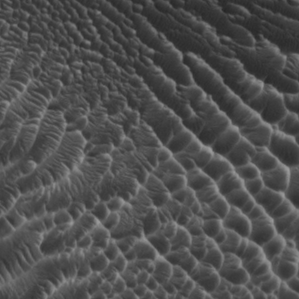
Label: non_frost